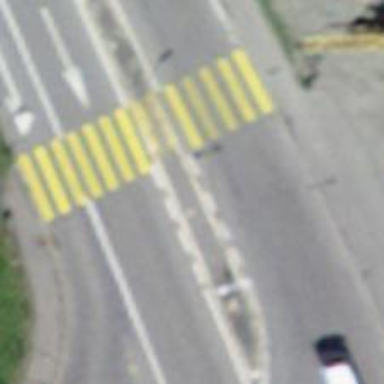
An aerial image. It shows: Uncontrolled zebra crossing with central island.